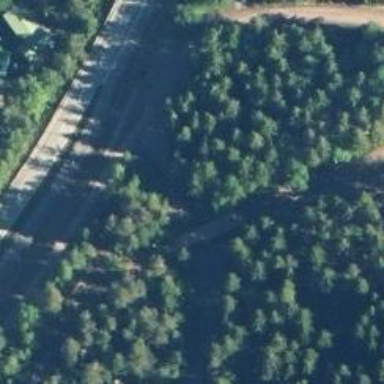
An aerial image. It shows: Path on bridge.